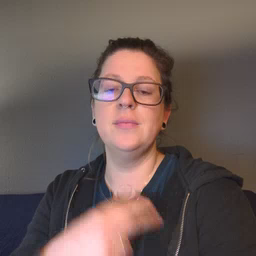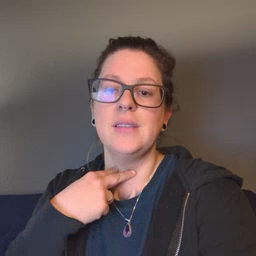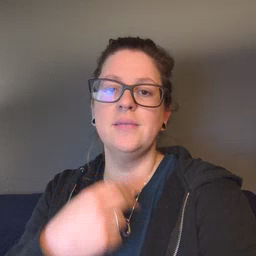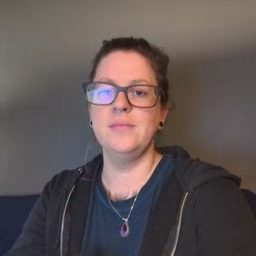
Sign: stuck